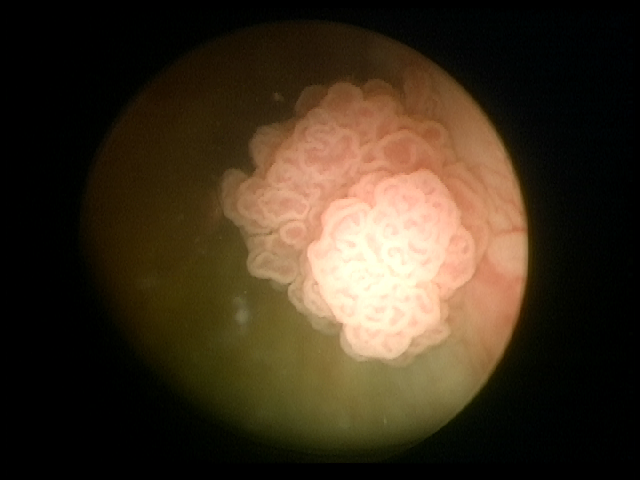
Modality: WLC
Class: Malignant
Subclass: HighGradePapillary
Lesion: L1
Stage: Ta
Morphology: Papillary
Bladder cancer association: Yes